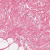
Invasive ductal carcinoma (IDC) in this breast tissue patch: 0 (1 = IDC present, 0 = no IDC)